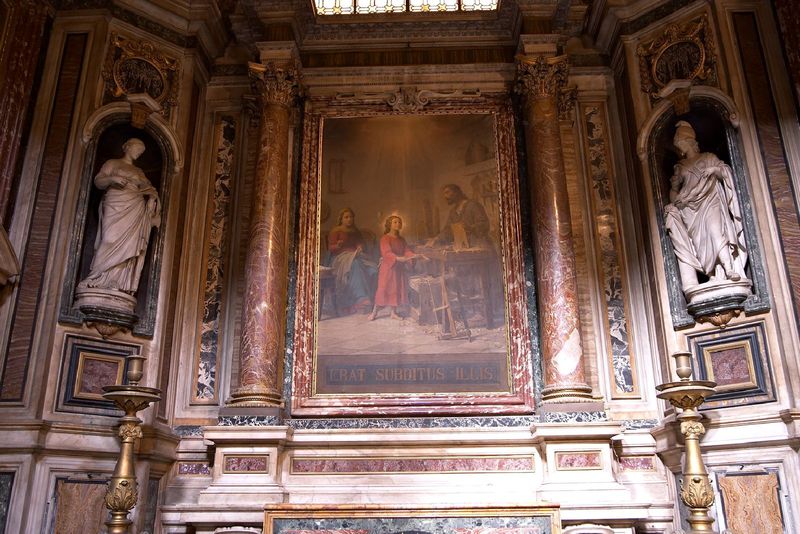
Titel: Ausstattung der zweiten Kapelle auf der Nordseite in Il Gesù in Rom
Künstler: Giovanni Gagliardi
Standort: Rom, Il Gesù (EU - I - Latium)
Schlagwörter: blau, gemälde, mann, marmor, säulen, rot, kirche, rosa, figuren, inschrift, wandgemälde, kerzen, leuchter, buch, kerzenleuchter, heiligenschein, erleuchtet, schreiner, statuen, jesus, heilige, maria, athene, christentum, joseph, latein, skultpur, heilige familie, dteail, erat subditus illlis